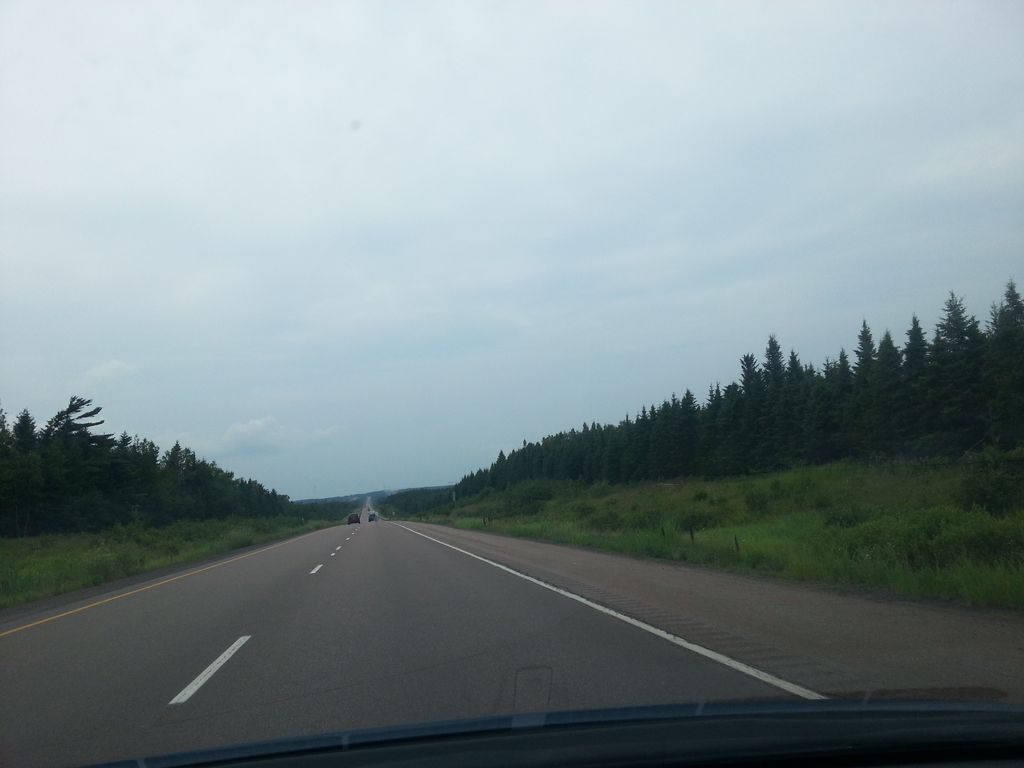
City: charlottetown